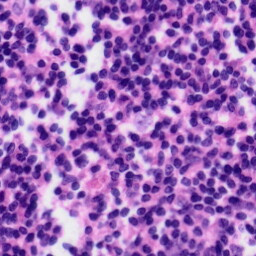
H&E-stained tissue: Tonsil